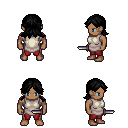
a pixel art fantasy rpg character, male body template, human, dark skin, white tunic, red pants, black loose hair, dagger, four views (front, back, left, right), 2x2 character sprite sheet, small pixel art, hard edges, no anti-aliasing